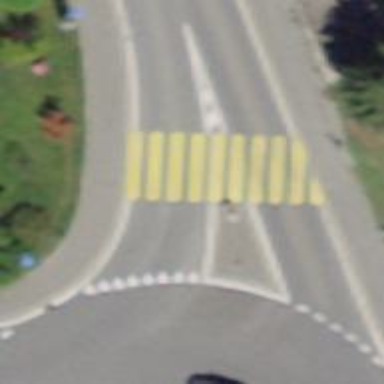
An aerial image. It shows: Marked crossing on the road.